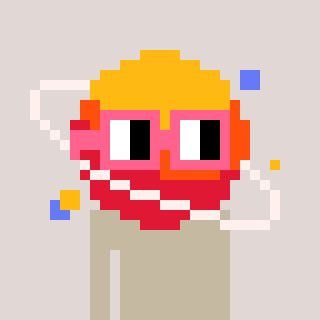
a pixel art character with square pink glasses, a saturn-shaped head and a gold-colored body on a warm background